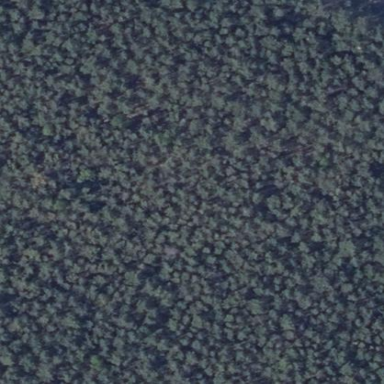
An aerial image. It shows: Forest area.